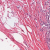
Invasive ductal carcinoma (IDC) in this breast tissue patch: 0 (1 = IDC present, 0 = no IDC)